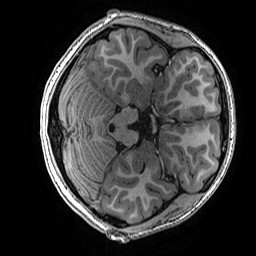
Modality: T1w
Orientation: axial
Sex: female
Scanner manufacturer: ge
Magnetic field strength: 3 T
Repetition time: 0.007664 s
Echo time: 0.00342 s